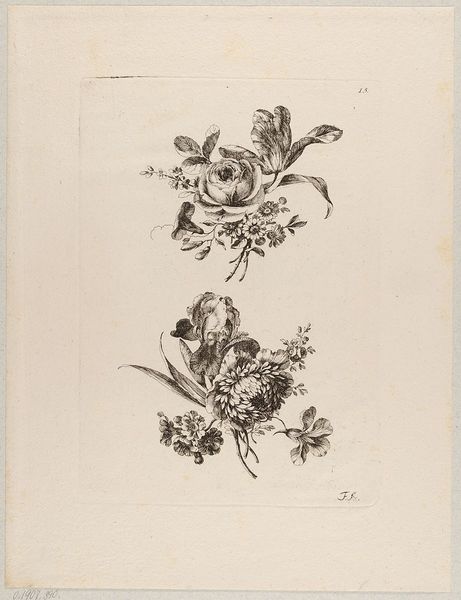
Titel: Zwei kleine Blumensträuße, Blatt 15 aus der Folge 'IV. Cahier de Fleurs Inventes Dessinées et Gravés par F. Kirschner à Paris au Fosser'
Künstler: Friedrich Kirschner
Standort: Hamburg
Institution: Museum für Kunst und Gewerbe Hamburg
Schlagwörter: blumen, blüten, grafik, graphik, blumenstrauß, fotografie, photographie, druckgraphik, druckgrafik, radierung, gebinde, schnittblumen, blumensträuße, reproduktionen, druckerzeugnisse, blüte, ornamentstich, vorlageblätter